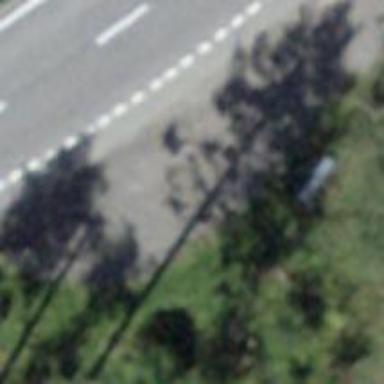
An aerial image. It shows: Bus stop along the road.